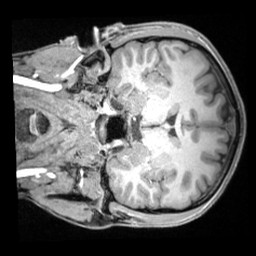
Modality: T1w
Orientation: coronal
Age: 19
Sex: male
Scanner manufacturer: siemens
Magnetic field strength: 3 T
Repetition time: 1.68 s
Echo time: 0.00188 s